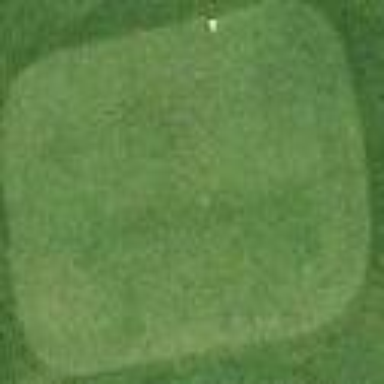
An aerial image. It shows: Grassy area designated as golf tee.